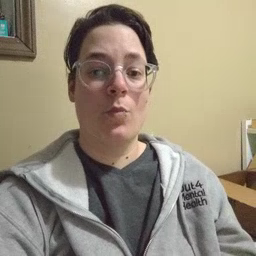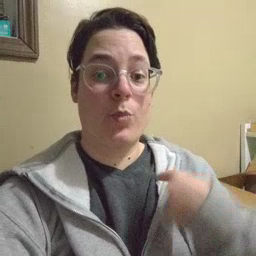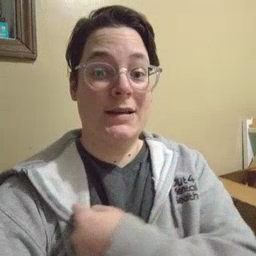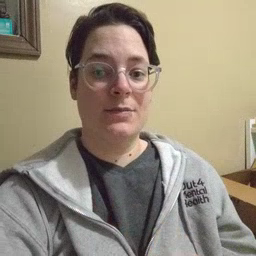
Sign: weus